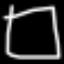
Label: square